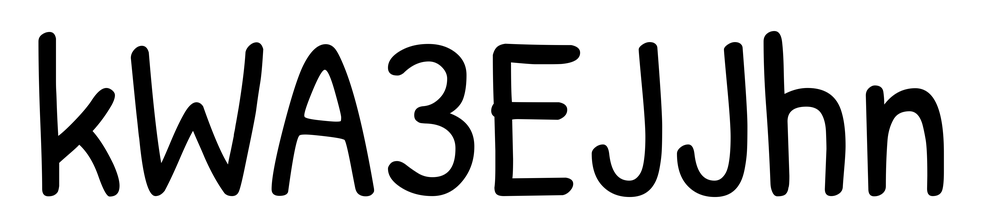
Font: PatrickHand-Regular